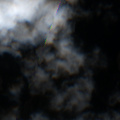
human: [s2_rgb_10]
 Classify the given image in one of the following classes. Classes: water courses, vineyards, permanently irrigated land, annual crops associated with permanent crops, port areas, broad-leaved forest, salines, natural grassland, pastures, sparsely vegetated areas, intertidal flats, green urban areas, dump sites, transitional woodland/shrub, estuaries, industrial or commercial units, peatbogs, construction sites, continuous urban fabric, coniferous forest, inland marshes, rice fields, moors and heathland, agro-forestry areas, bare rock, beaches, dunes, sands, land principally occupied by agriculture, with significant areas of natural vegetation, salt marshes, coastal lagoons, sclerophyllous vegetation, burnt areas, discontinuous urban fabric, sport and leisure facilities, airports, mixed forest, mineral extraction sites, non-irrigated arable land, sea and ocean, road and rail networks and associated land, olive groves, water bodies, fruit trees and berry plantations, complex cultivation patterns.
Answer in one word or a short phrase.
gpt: transitional woodland/shrub, bare rock, sea and ocean